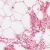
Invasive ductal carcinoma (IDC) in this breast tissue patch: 0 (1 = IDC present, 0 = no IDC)